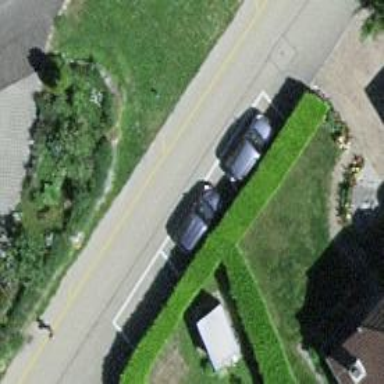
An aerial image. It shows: Hedge barrier.